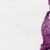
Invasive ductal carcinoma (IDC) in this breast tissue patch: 1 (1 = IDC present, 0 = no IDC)